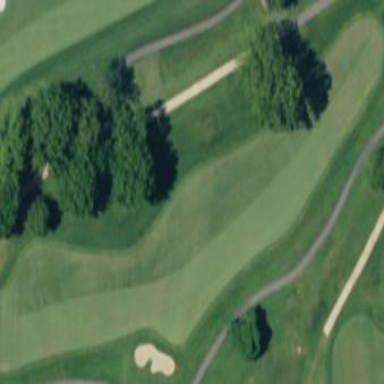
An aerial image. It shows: Golf fairway surrounded by grass.